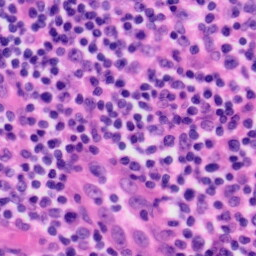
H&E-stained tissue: Tonsil